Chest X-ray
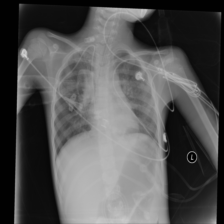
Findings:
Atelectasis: negative
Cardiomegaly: negative
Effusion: negative
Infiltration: positive
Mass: negative
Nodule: negative
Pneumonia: negative
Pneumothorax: negative
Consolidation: positive
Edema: negative
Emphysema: negative
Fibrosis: negative
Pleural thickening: negative
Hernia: negative